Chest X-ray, PA view. Patient: 39 years old, sex F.
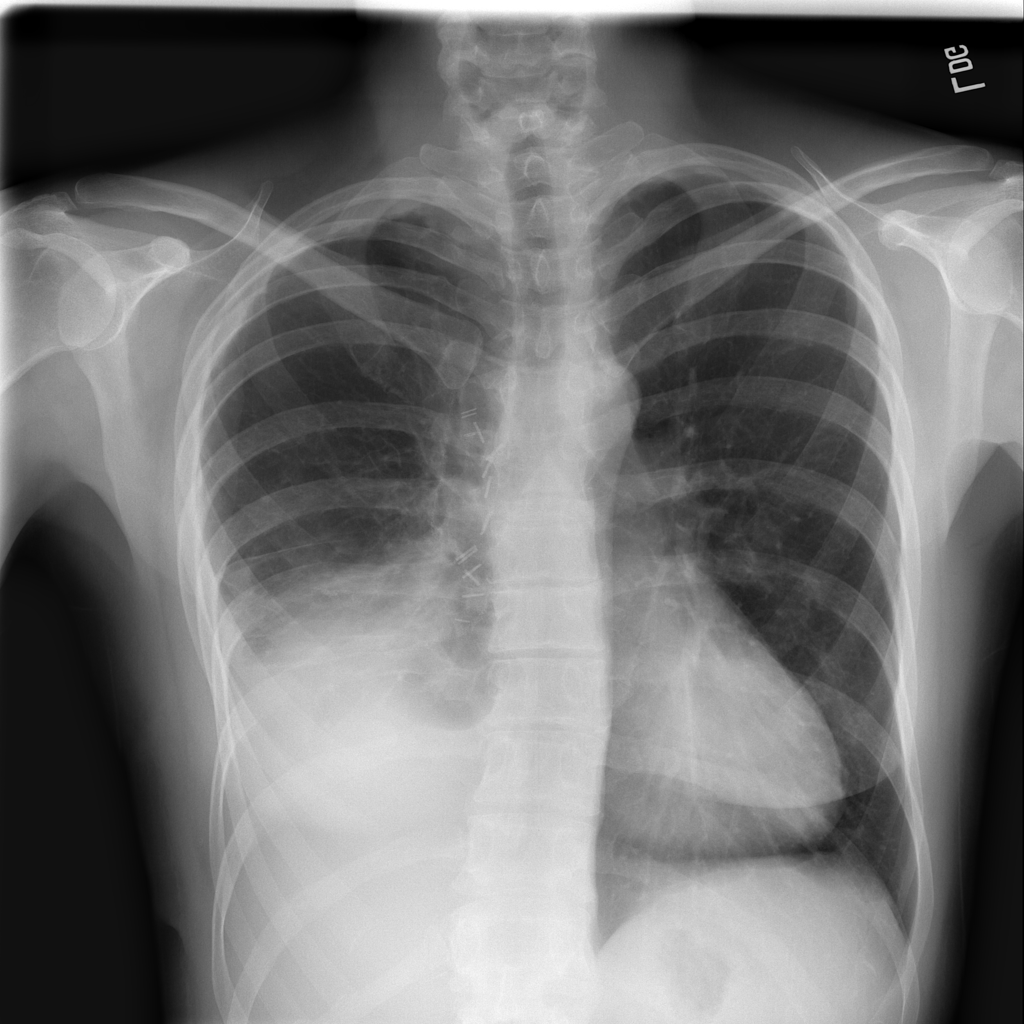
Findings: Effusion